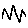
Label: zigzag